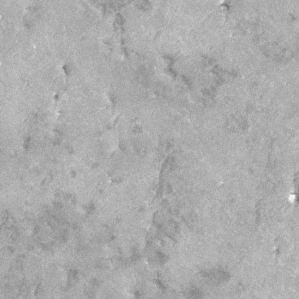
Label: frost